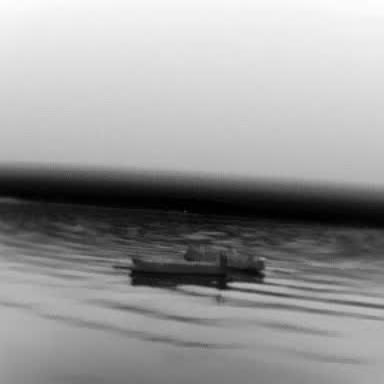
There is a liner in the infrared image.